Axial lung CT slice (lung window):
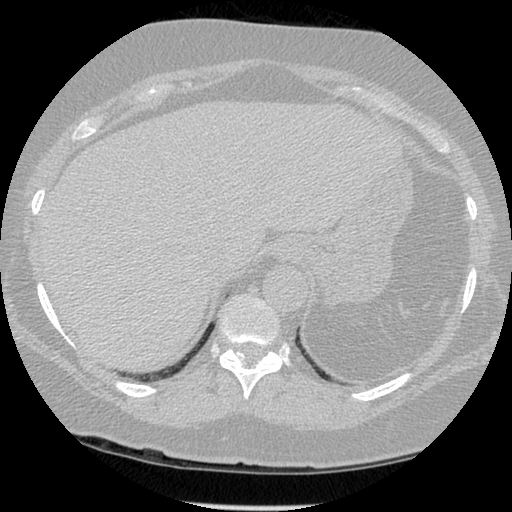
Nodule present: no